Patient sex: M
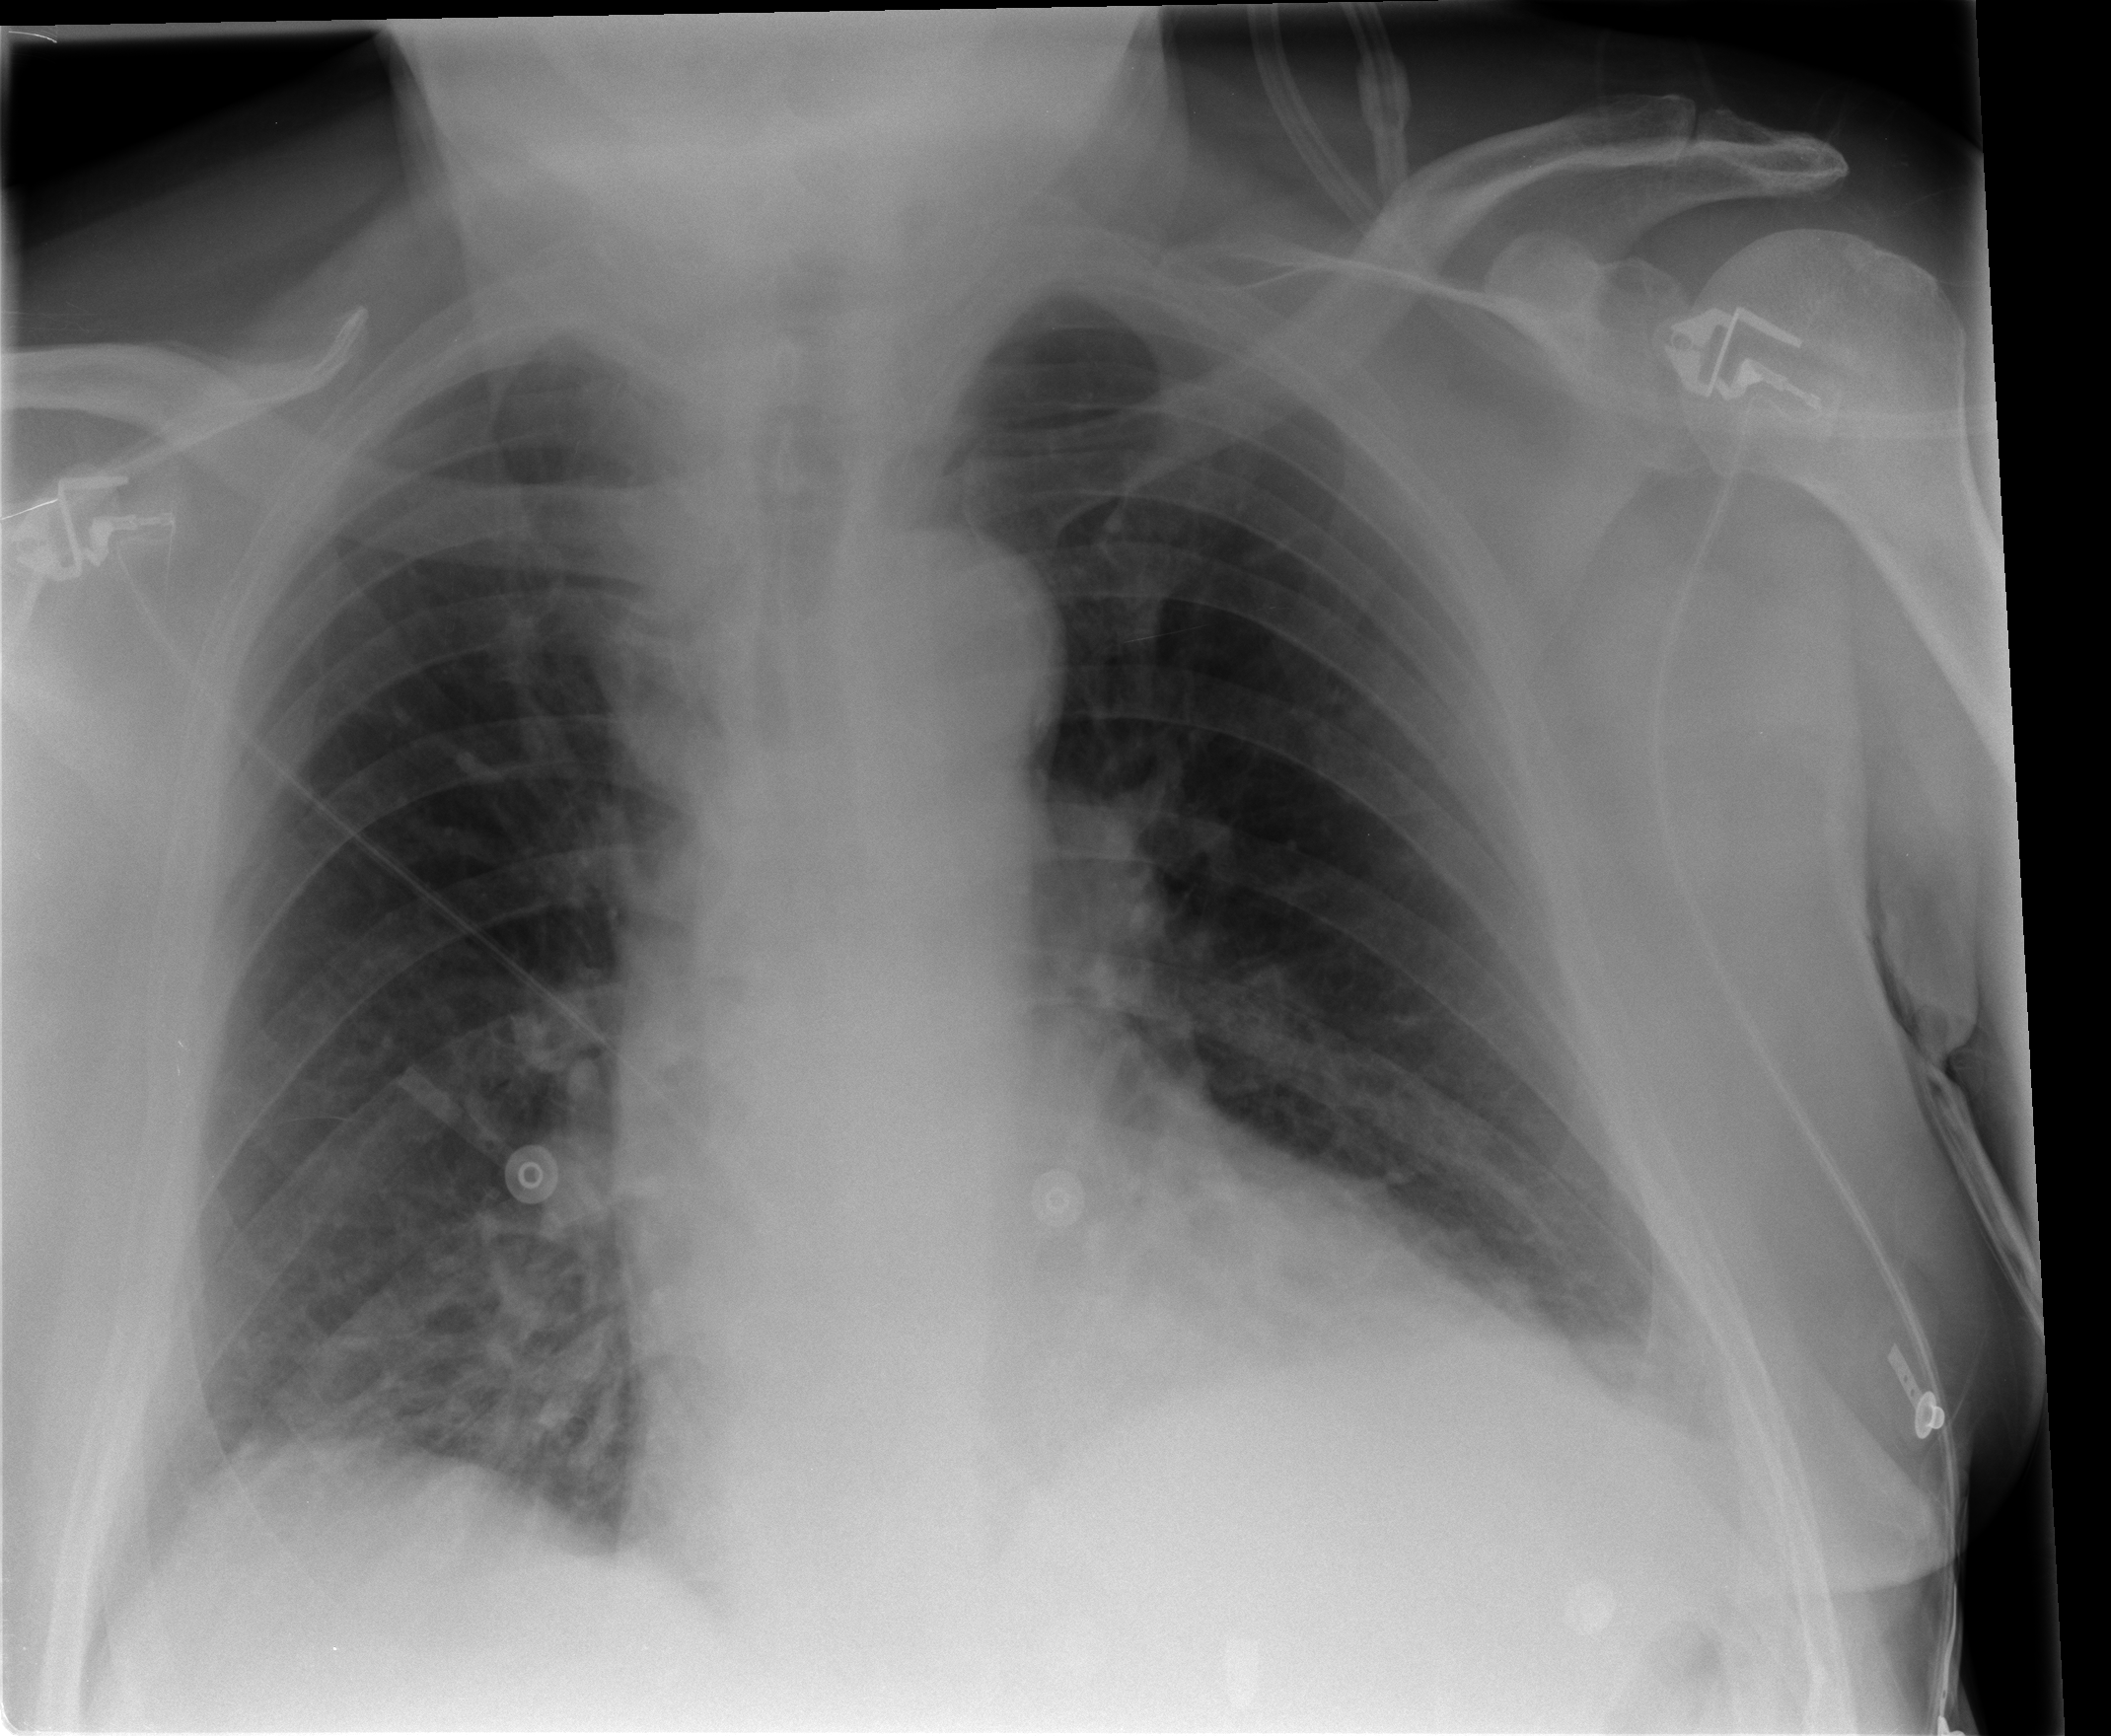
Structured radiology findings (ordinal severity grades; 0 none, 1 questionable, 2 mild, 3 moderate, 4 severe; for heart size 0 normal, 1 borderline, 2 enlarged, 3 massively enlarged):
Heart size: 0
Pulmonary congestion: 0
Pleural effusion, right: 0
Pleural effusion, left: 0
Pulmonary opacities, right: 0
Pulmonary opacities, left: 0
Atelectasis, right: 2
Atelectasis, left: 2